Field crop: maize
Growth stage: 1
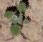
Species: chenopodium